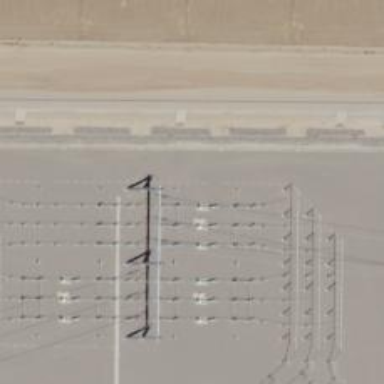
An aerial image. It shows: Switch for power supply.